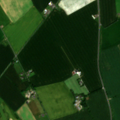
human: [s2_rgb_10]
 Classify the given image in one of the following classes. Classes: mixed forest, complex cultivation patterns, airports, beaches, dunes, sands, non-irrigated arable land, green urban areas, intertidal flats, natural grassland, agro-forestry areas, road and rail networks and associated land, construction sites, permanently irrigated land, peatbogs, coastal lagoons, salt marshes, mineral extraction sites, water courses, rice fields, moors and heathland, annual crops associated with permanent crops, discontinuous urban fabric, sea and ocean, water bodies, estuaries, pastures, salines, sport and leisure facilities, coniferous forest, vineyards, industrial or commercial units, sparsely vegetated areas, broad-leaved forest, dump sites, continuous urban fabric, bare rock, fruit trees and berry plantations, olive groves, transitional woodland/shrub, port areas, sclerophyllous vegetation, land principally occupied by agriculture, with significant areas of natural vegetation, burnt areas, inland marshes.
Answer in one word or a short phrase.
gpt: sport and leisure facilities, non-irrigated arable land, pastures